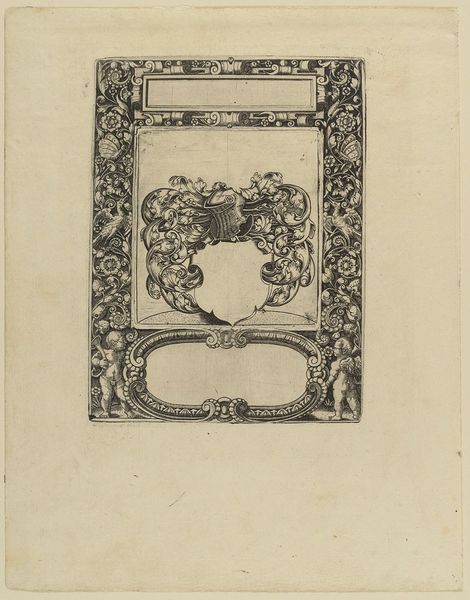
Titel: Umrahmung mit Wappen
Künstler: Theodor de Bry
Standort: Hamburg
Institution: Museum für Kunst und Gewerbe Hamburg
Schlagwörter: vogel, symbol, ornament, rahmen, engel, putto, papier, grafik, graphik, kartusche, ornamente, fotografie, photographie, panzer, druckgraphik, druckgrafik, stich, helm, schmetterling, schnörkel, putten, kupferstich, putti, amoretten, groteske, erdbeere, wappenschild, rollwerk, gerippt, familienwappen, reproduktionen, druckerzeugnisse, vögel, tierornamente, rüstung, ornamentstich, vorlageblätter, schweifgroteske